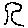
Label: tree